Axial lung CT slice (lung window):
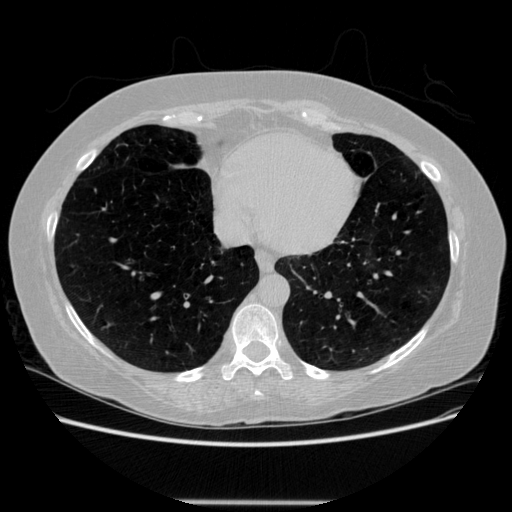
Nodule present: no